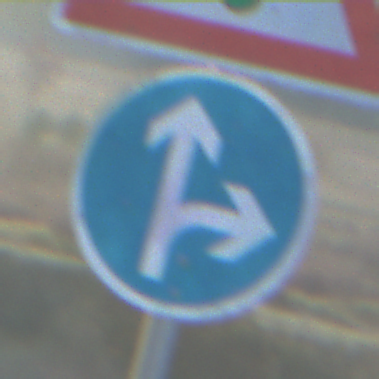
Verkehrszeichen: VorgeschriebeneFahrtrichtungGeradeausOderRechts
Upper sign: Lichtzeichenanlage
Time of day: Dawn
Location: Outdoor (Nature)
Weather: Clear
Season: NotSpecified
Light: Natural